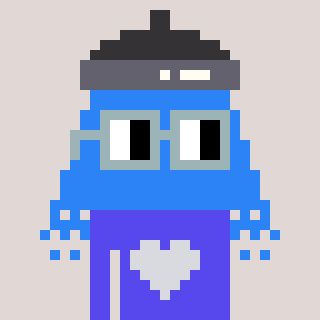
a pixel art character with square dark gray glasses, a shower-shaped head and a computerblue-colored body on a warm background